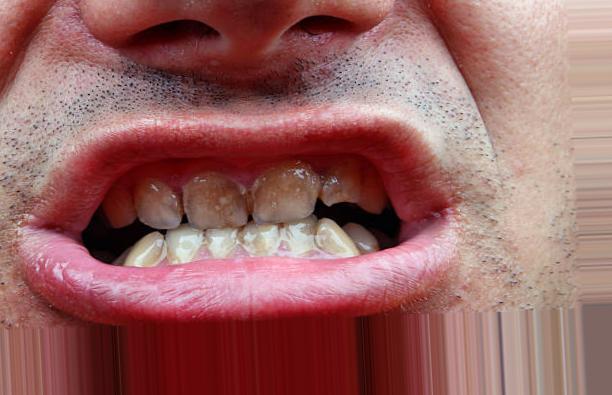
Condition: Tooth Discoloration